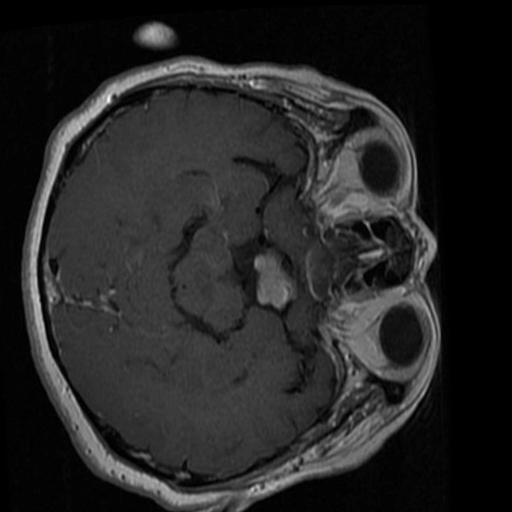
Label: brain_tumor